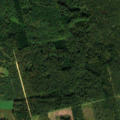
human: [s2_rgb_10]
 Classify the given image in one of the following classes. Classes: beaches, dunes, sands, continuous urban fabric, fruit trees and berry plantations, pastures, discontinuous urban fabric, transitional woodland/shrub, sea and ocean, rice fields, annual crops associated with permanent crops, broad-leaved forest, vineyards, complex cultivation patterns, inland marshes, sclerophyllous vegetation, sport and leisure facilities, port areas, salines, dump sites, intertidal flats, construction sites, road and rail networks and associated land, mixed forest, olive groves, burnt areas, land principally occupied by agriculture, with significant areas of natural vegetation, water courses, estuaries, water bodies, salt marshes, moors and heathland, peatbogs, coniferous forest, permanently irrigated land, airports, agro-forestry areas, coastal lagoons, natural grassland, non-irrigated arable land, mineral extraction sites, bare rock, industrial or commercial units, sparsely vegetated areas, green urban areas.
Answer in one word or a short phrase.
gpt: non-irrigated arable land, coniferous forest, transitional woodland/shrub